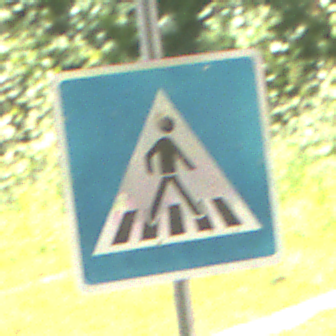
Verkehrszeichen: FussgaengerueberwegLinks
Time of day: Midday
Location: Outdoor (RoadRail)
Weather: Clear
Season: NotSpecified
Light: Natural